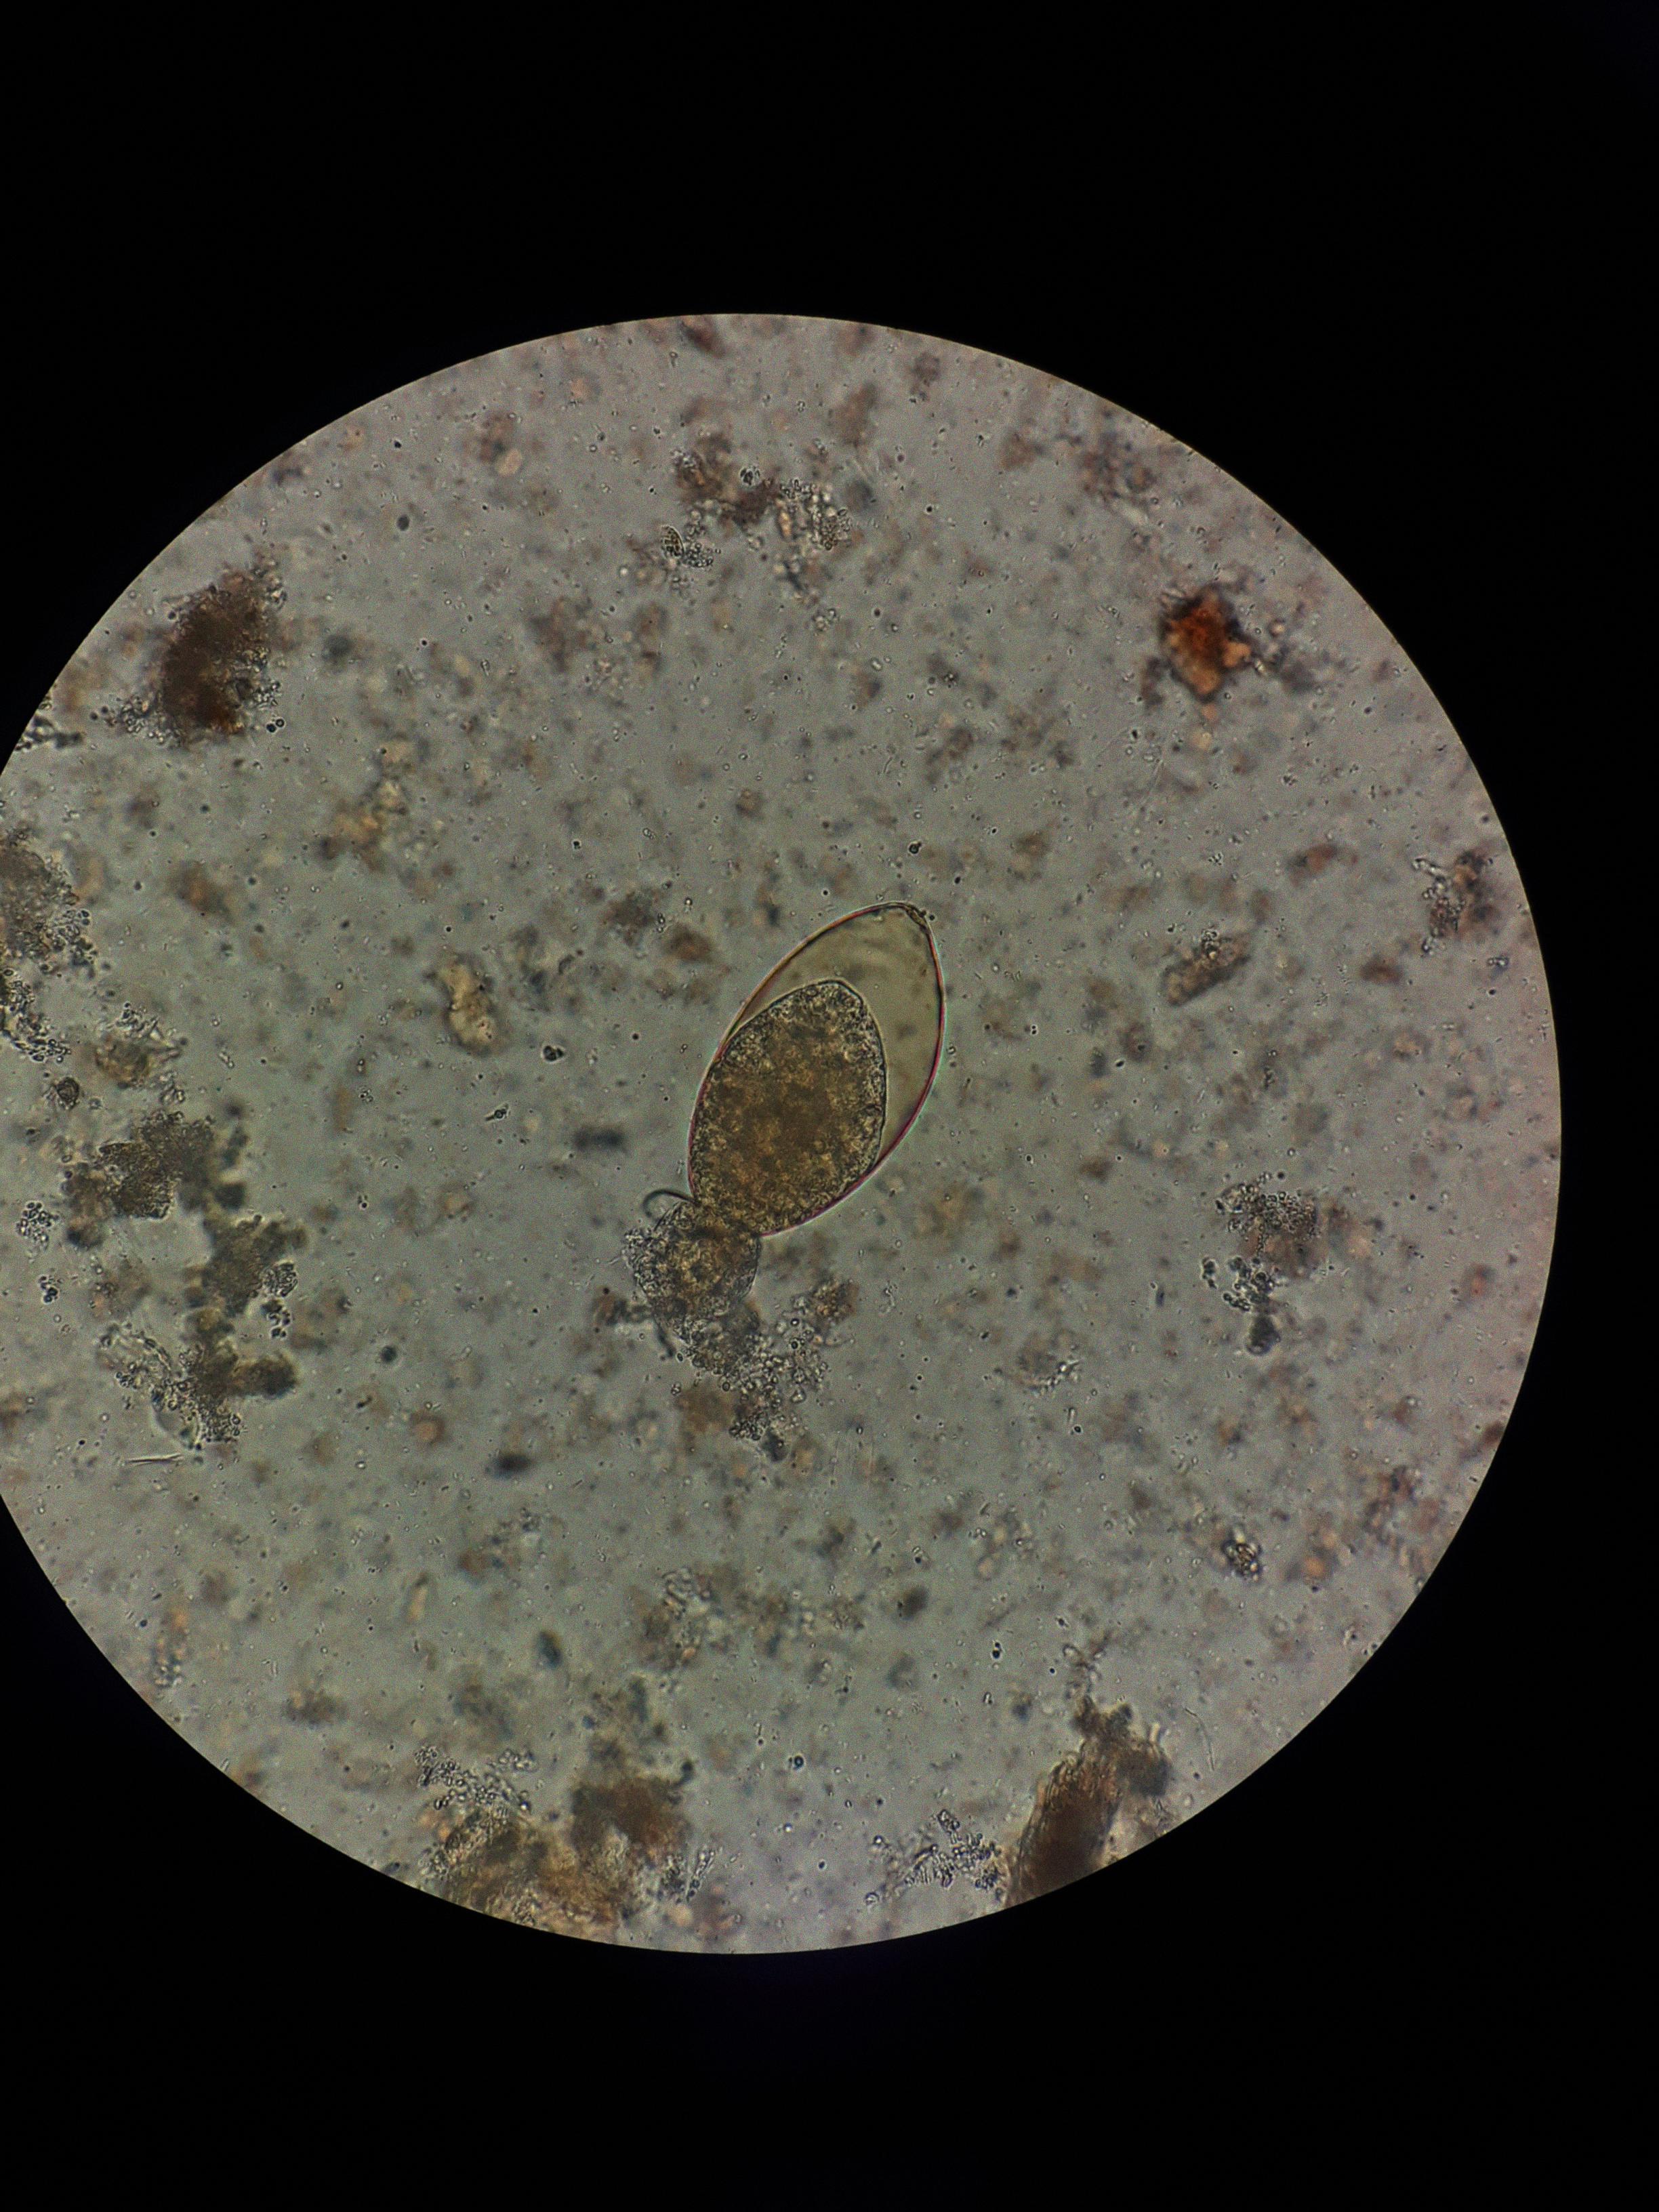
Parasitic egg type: Fasciolopsis buski